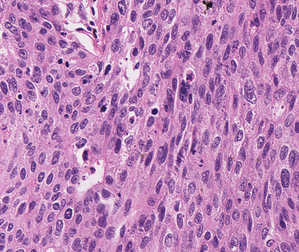
Tumor epithelial tissue: yes
Tumor-associated stroma tissue: no
Normal tissue: no